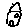
Label: house